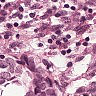
Metastatic tissue present: yes